Question: I was testing glsl and shader wasn't doing what I want. I have this piece of code to retrieve logs (I'm using JOGL).
'''
gl.glGetShaderInfoLog(vertexShader, INFO_LOG_SIZE, charsWritten, bb);
'''
I get the string from within "bb" and find marvelous question marks.
I debug and then I find this

In my infinite knowledge of chinese google tells me:
> Garrulous contravene several radial Tangju Shuiceonliedao Aigeshexiong Lake Yanjishuolang Mu Quraomangshui Fang
As you can see this is very helpful to me :D
Can I change the log language... or something?
Thanks!
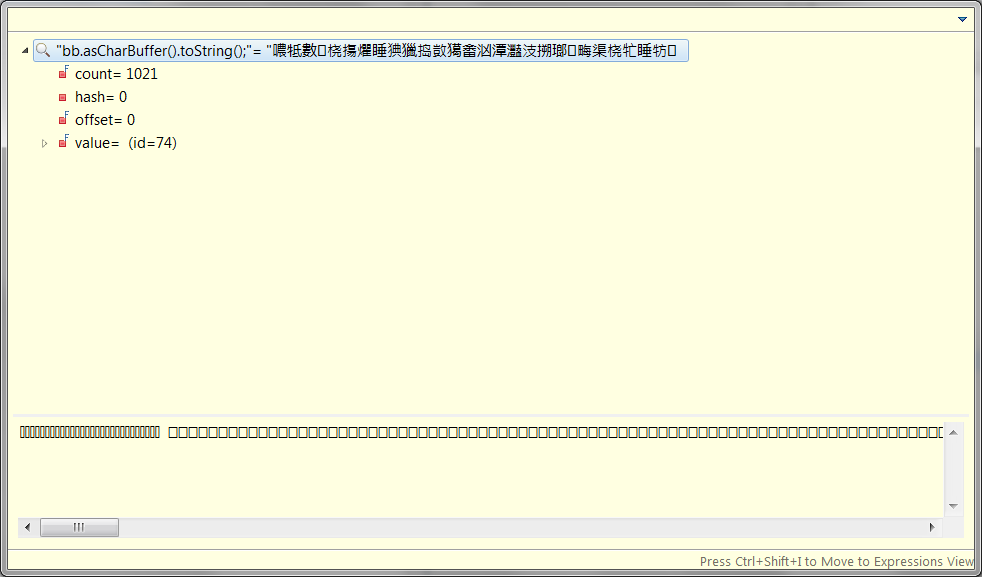
Answer: Looks like you're intrepreting some random binary data as a string; Windows internally uses wide characters (i.e. 16 bit chars) so any data being nonzero in the high byte will end up rendering some asian script.
Java's ByteBuffer asCharBuffer interprets the data in the buffer as wide character string (i.e. two bytes per character), while OpenGL will return you a one byte per character string. I'm not a Java wizard, so I'd probably produce a lot of Coded Smorgasbrod if I attempted a solution here. You need to find a function that properly converts a 8 bit per character string into a Java CharBuffer, or manually prepend each returned byte with a zero byte.